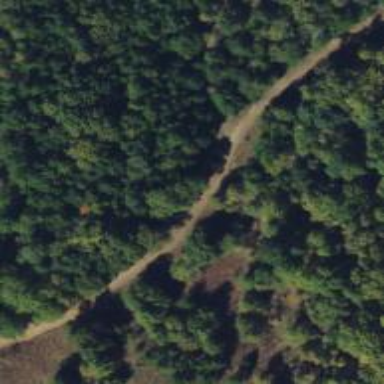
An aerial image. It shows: Bridleway.